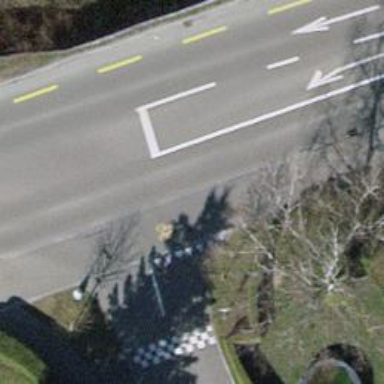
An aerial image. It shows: Unmarked crossing with traffic calming table on the road.